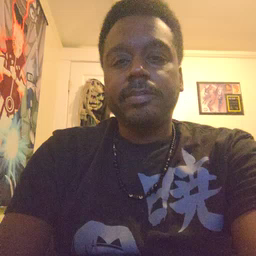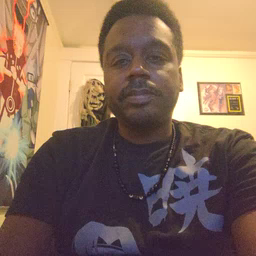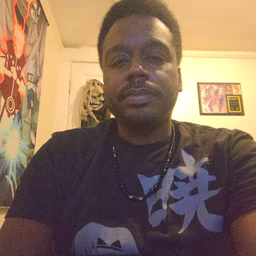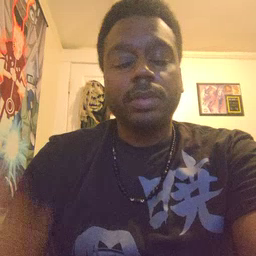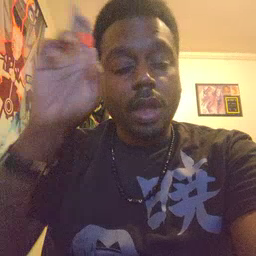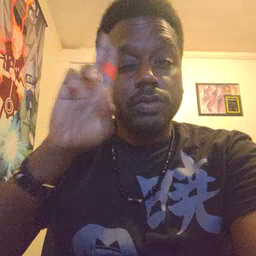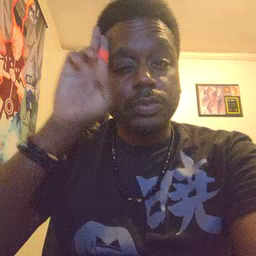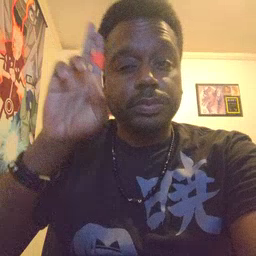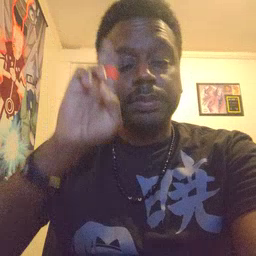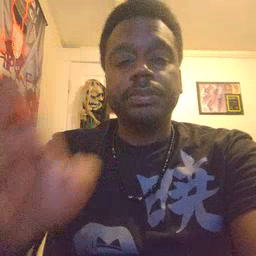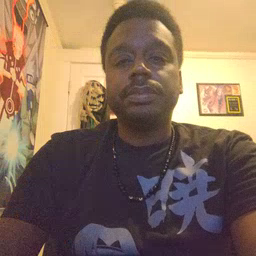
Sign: uncle